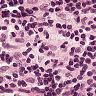
Metastatic tissue present: no